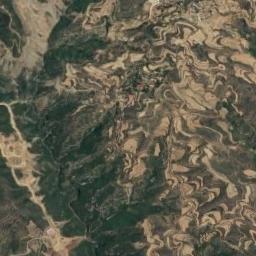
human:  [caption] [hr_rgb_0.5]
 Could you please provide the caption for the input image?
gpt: The mountain is full of bare land with lines of green plants .

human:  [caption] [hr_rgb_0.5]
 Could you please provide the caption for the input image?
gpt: There are many trees on the mountain .

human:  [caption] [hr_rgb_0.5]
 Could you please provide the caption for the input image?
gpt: You can see the veins of the mountain clearly .

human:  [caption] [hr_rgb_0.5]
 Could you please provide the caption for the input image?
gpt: The folded mountain has a rugged surface and is covered with some vegetation .

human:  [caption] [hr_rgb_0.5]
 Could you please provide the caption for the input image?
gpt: There are some green land and terraces on the mountain .